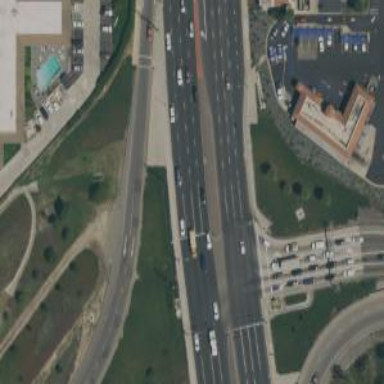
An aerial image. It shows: Primary highway.